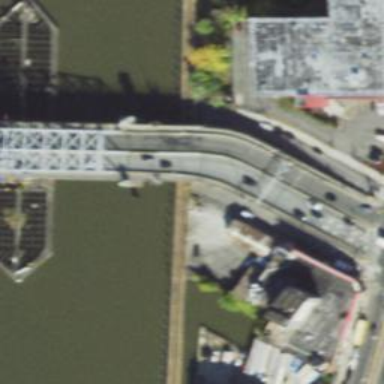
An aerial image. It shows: Secondary road crossing movable swing bridge.